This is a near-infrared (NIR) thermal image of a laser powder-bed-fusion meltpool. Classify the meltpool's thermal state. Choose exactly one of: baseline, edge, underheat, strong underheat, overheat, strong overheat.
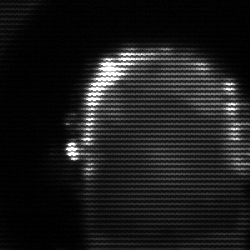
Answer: baseline